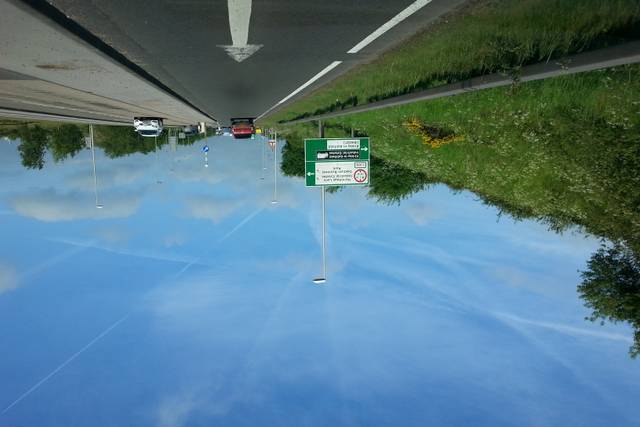
Region: United Kingdom
Coordinates: 53.126, -1.222